Question: I'm using the float style to remove white spaces and I want to center it, but another white space appears after my 'div#bar'

This is my html:
'''
<div id="foo">
<div id="bar">
<div class="divo divo1">test1</div>
<div class="divo divo2">test2</div>
<div class="divo divo3">test3</div>
<div class="divo divo4">test4</div>
</div>
</div>
'''
and css:
'''
#foo {
width: 100%;
background: #999;
text-align: center;
}
#bar {
display: inline-block;
}
.divo {
display: block;
float: left;
}
'''
<URL>
Note: I don't want to use negative margin or font-size 0 styles.
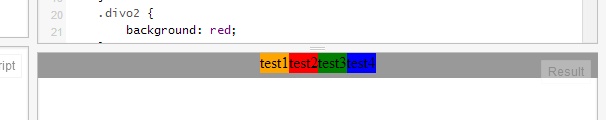
Answer: Since #bar is an inline element, it has space reserved for descender text elements (e.g. j, y, g). You could float that left, but that would collapse it, so I'd recommend setting the vertical alignment to top:
'''
#bar {
display: inline-block;
vertical-align:top;
}
'''
<URL>